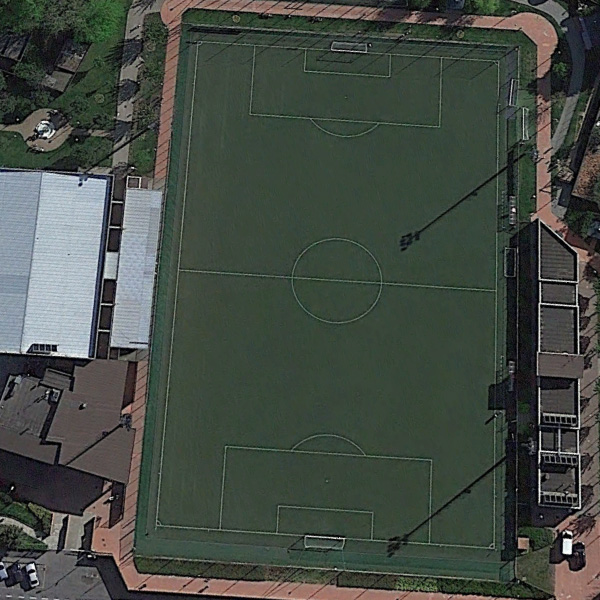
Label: Playground